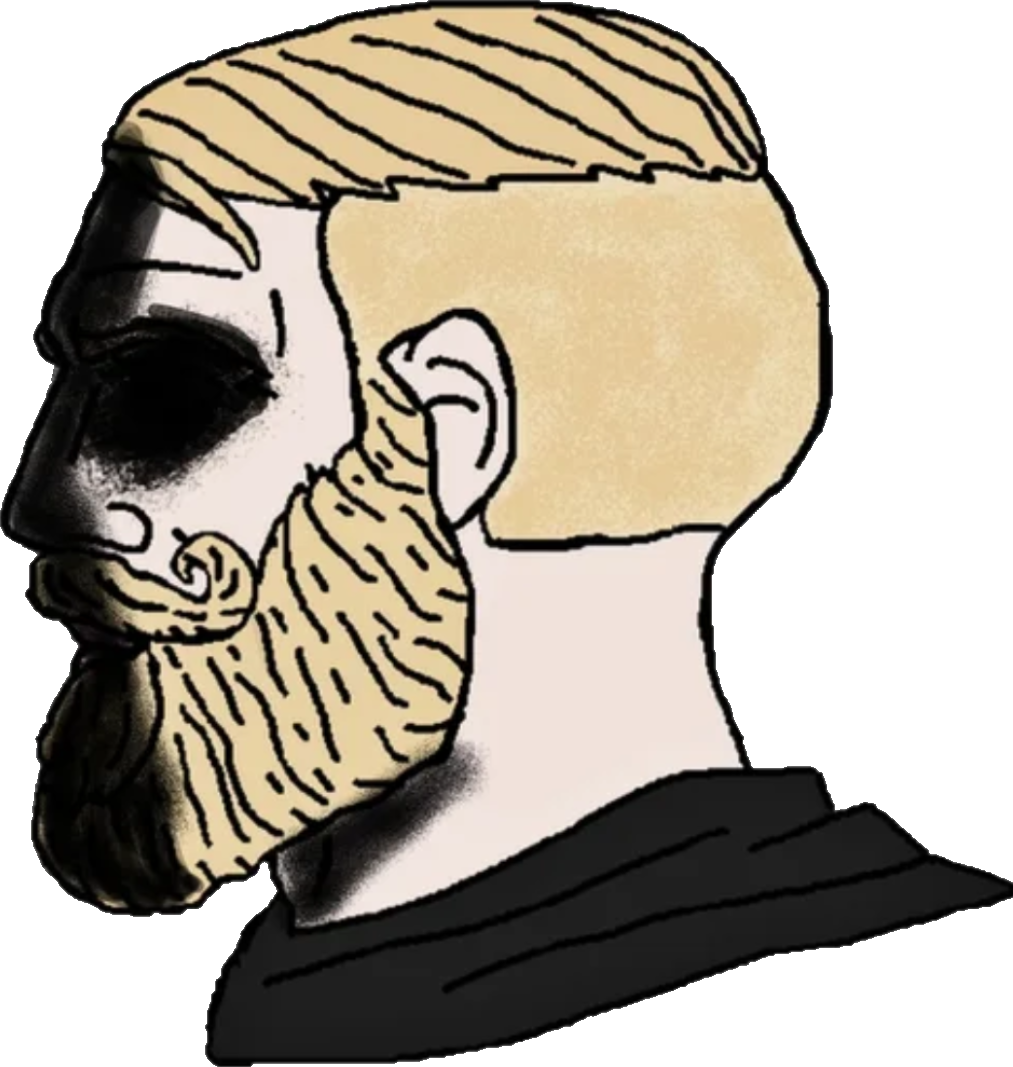
Label: 4_Yes_Chad